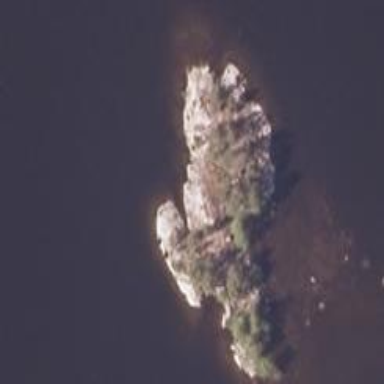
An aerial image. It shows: Islet.